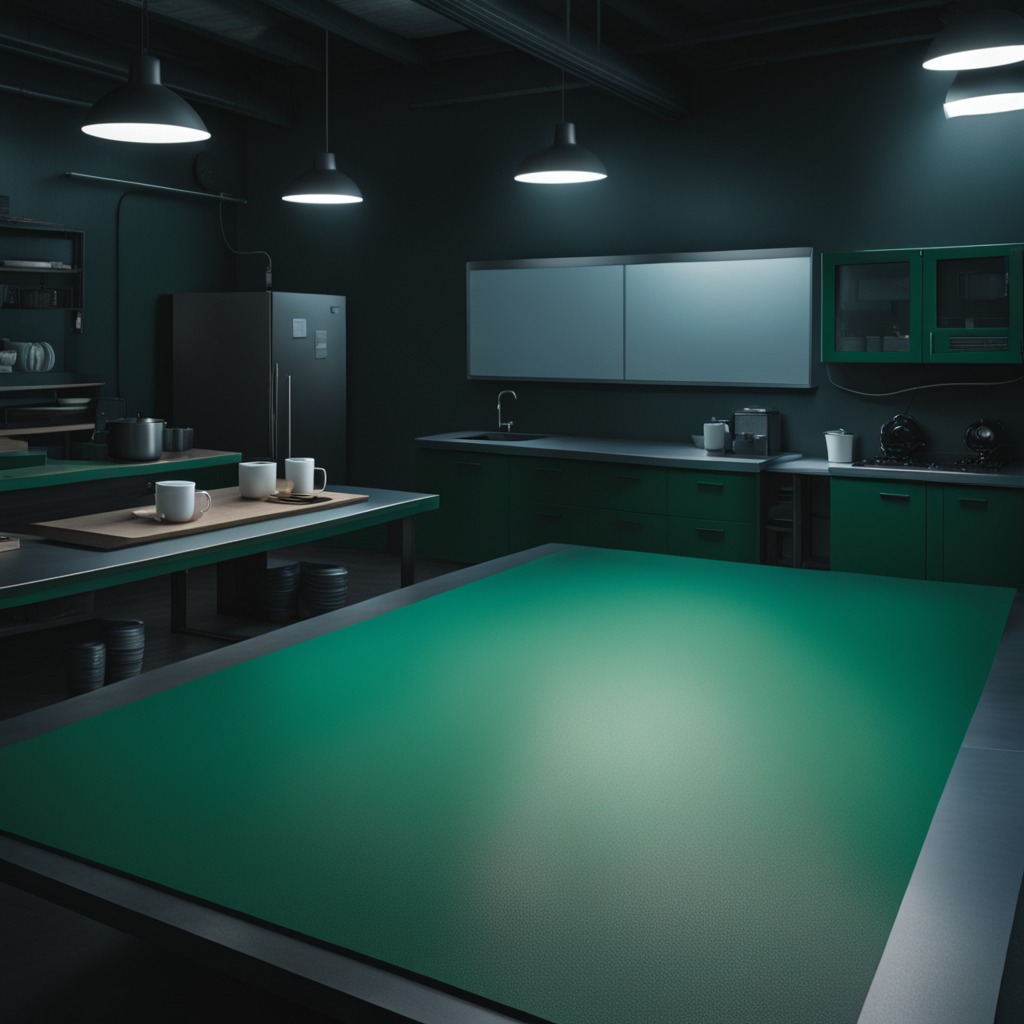
A rubber O-ring lies on the green rubber mat inside a workshop at night.